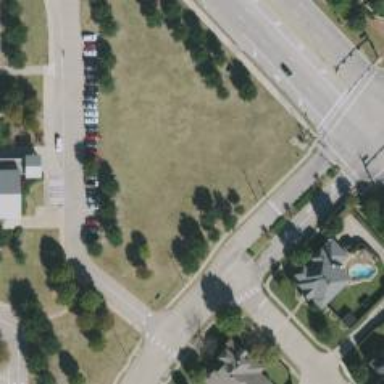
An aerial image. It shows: Residential road with separate sidewalk.